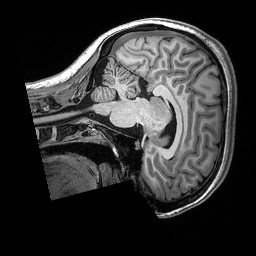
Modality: T1w
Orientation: sagittal
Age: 26
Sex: female